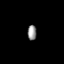
Tissue: lung
Cell type: Epithelial cells
Senescence score: 0.23
Nuclear area (px): 136
Mean DAPI intensity: 144.669